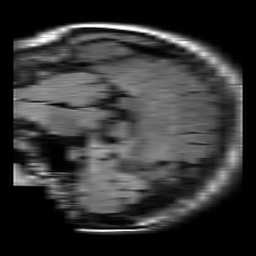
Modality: FLAIR
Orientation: sagittal
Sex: female
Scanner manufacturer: philips
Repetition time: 11 s
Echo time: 0.125 s